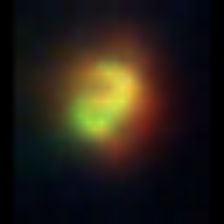
Taxon: NanoPlankton
Group: Other